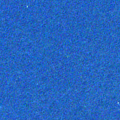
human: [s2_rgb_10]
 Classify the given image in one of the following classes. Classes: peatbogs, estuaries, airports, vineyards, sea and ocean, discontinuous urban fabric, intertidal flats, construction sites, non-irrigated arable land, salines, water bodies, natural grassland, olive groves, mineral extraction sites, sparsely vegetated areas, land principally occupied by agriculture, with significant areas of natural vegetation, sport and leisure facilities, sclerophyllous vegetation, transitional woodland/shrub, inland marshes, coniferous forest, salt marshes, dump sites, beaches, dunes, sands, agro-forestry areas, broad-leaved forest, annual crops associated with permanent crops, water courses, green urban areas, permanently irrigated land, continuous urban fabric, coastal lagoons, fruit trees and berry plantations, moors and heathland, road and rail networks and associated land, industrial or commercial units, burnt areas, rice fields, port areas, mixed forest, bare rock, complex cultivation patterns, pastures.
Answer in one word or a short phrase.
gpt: sea and ocean